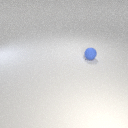
small blue rubber sphere